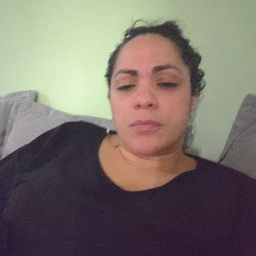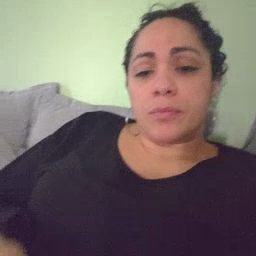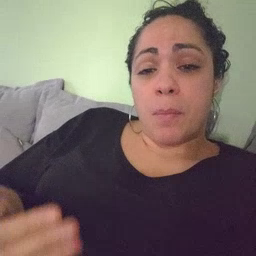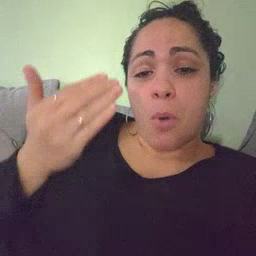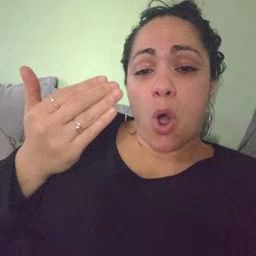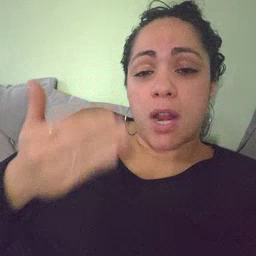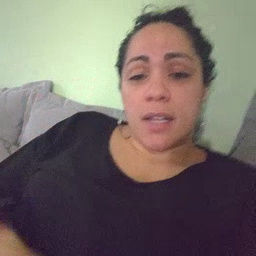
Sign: morning